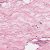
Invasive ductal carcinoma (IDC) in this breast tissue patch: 0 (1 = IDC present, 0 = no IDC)